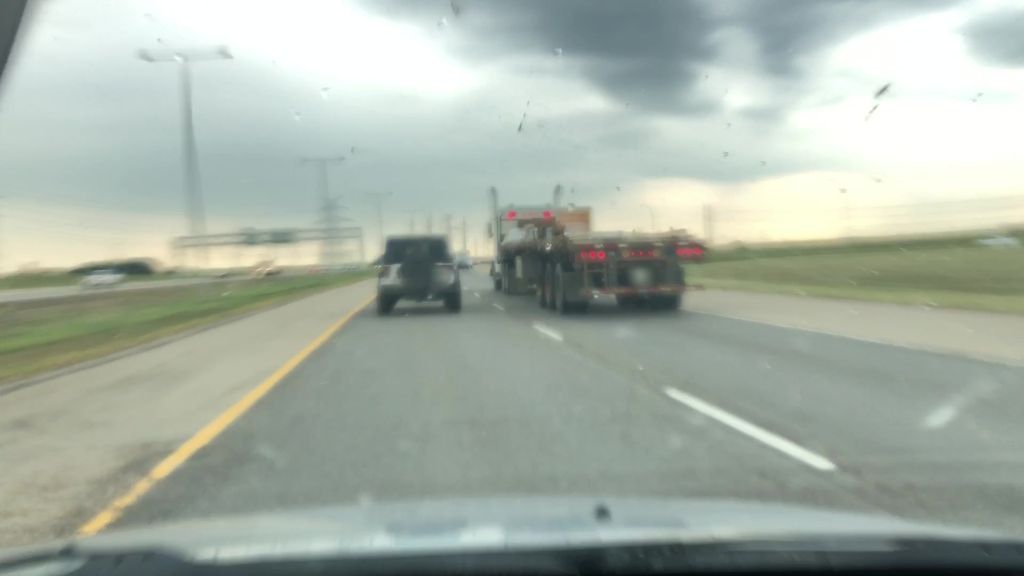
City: edmonton